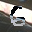
Label: 6